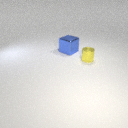
small yellow metal cylinder in front of large blue metal cube